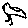
Label: bird